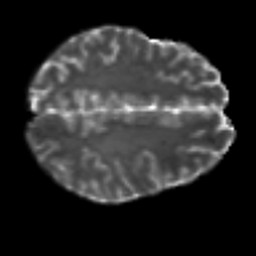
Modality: T2w
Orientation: axial
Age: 22
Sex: male
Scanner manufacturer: siemens
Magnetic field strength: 3 T
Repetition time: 7 s
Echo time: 0.0926 s